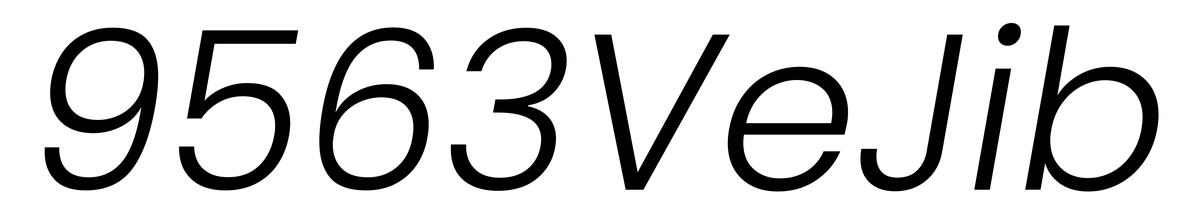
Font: Poppins-LightItalic